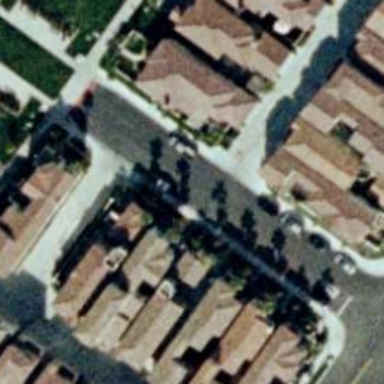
This is a dense residential area with houses and roads .